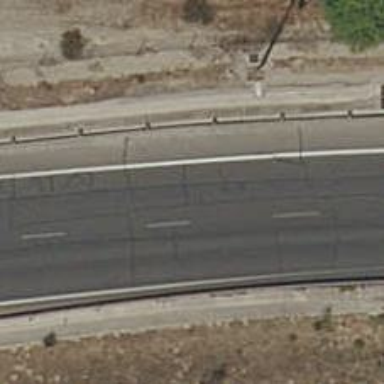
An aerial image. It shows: Asphalt motorway link.